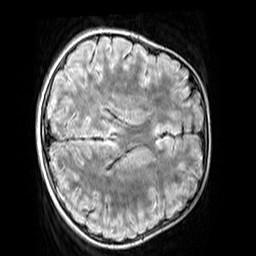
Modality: FLAIR
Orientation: axial
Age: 10
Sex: female
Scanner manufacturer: siemens
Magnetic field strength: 3 T
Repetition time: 5 s
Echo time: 0.388 s